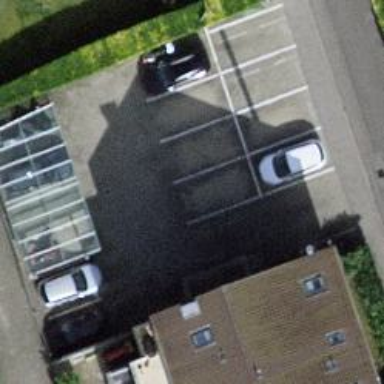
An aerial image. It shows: Parking area.